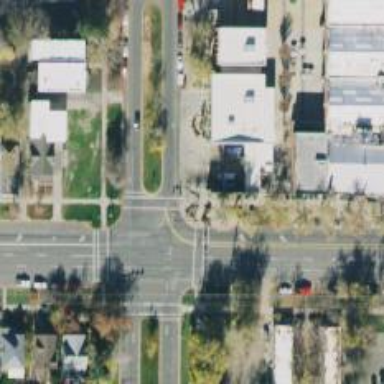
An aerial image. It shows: Asphalt footway with lined crossing markings.